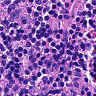
Metastatic tissue present: no